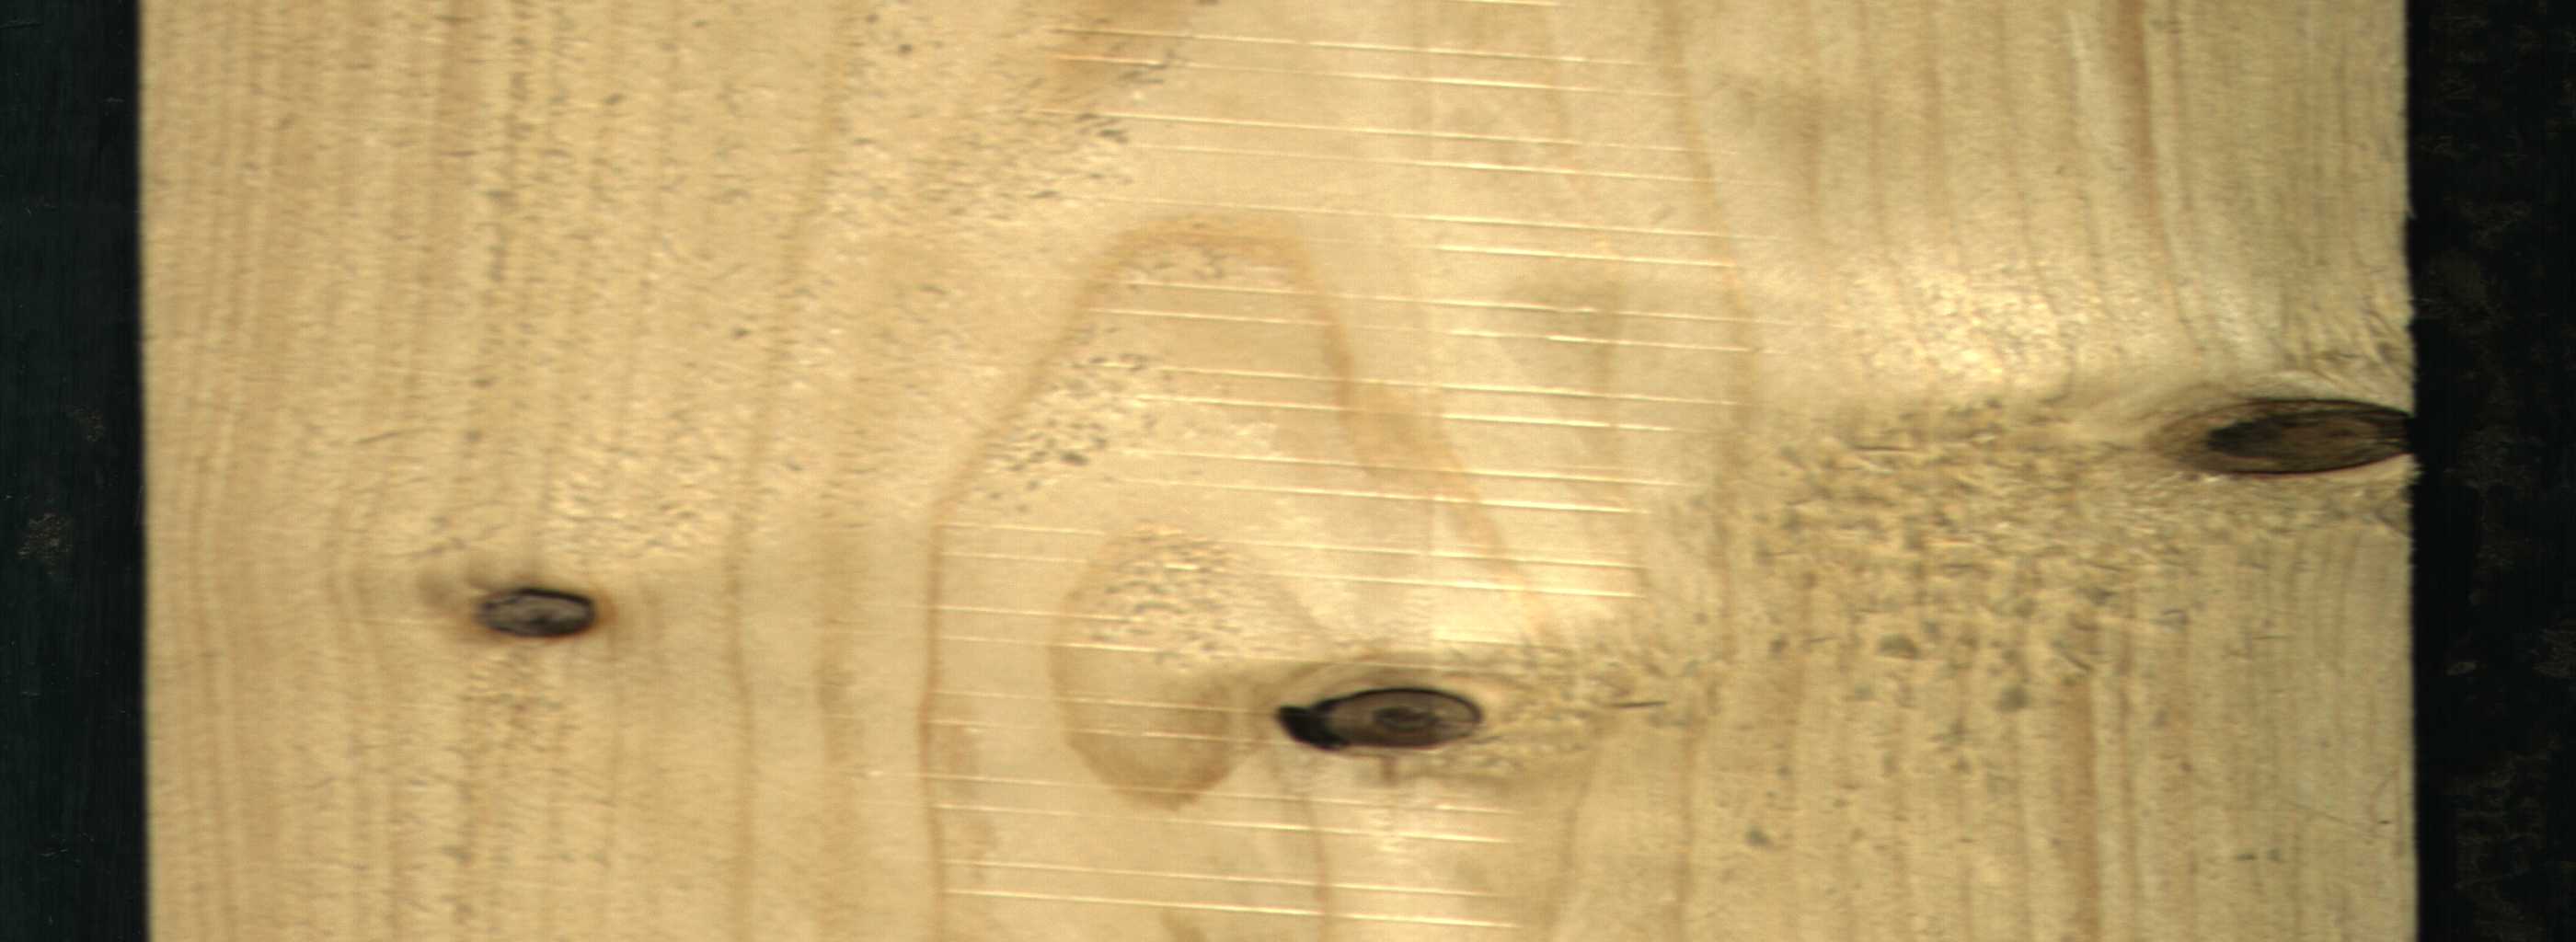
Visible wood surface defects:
Dead_Knot
Dead_Knot
Dead_Knot